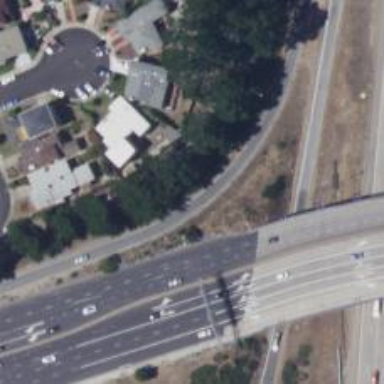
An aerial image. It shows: Trunk link highway.